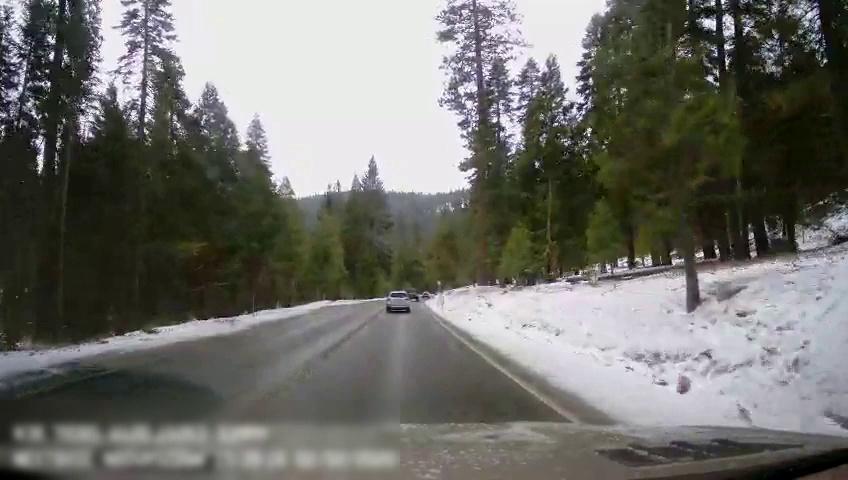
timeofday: Day
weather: Snowy
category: Drivable Space
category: Vehicles | Truck
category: Vehicles | SUV
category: Lanes | Current Lane